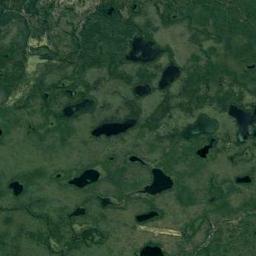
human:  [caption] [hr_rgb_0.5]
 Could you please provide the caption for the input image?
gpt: The surface of the lake in a wetland is covered with a large dense dark green and light green mixed plants .

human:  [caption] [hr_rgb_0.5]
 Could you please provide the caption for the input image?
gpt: Half of this wetland is flooded .

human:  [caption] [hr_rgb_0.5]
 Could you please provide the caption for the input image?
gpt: Many waters of different sizes and shapes are surrounded by wetlands .

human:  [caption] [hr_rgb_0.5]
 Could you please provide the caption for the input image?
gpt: The wetland consists of green plants and water .

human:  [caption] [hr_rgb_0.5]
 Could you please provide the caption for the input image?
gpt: There are many green areas and some water areas on the wetland .